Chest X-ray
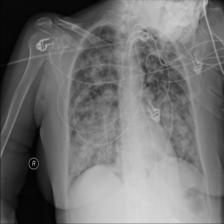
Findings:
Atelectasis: negative
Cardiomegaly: negative
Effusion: negative
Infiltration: negative
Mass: negative
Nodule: negative
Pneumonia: positive
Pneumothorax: negative
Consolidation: negative
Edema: positive
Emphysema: negative
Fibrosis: negative
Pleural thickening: negative
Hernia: negative